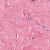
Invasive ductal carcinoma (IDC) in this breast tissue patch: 0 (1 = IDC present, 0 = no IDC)